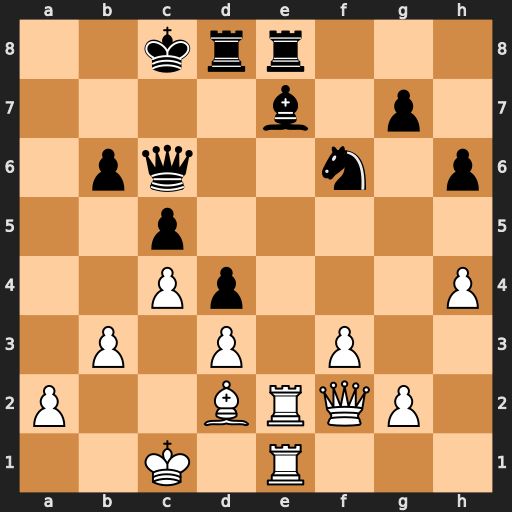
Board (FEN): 2krr3/4b1p1/1pq2n1p/2p5/2Pp3P/1P1P1P2/P2BRQP1/2K1R3
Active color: w
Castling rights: -
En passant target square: -
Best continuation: Rxe7 Rxe7 Rxe7